Question: I'm working at an app, and I'm trying to make a gmail like "To" field, which has blocks inside which cannot be edited once added, but just removed entirely (like in the attached image). If it can have an image too, that would be perfect.

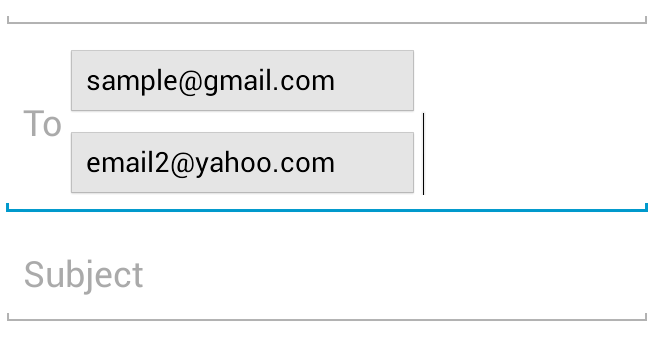
Answer: This technique -- referred to as "chips" -- is discussed by Roman Nurik in <URL> that you see in the stock messaging client.